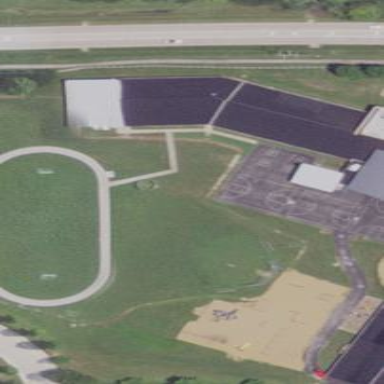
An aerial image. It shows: Asphalt schoolyard.